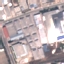
Label: Industrial